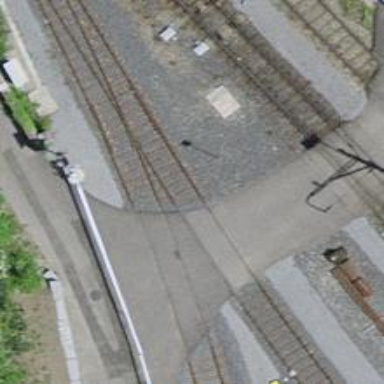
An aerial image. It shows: Railway level crossing.